Question: What's wrong with my code. Cant pass text input values.
'''
$item1=$_POST['product'];
$item2=$_POST['id'];
foreach ($item1 as $k=>$get1){
$addsql = "insert into referral (product, ID) values ('$get1','$item2[$k]')";
$addresult = mysql_query($addsql, $link);
}
'''
Picture:

table result:
'''
Product ID
Liabilities null
Marine null
Medical 1
'''
HTML:
'''
echo "<tr><td><input type='checkbox' name='product[]' value='Mosbite'>&nbsp;Mosbite</td><td width='400'><input type='checkbox' name='product[]' value='Fire'>&nbsp;Fire <input type='text' name='id[]' value='{$_POST['id']}' size='40' ></td></tr>";
echo "<tr><td></td><td width='400'><input type='checkbox' name='product[]' value='Liabilities'>&nbsp;Liabilities <input type='text' name='id[]' value='{$_POST['id']}' size='40' ></td></tr>";
echo "<tr><td></td><td width='400'><input type='checkbox' name='product[]' value='Marine'>&nbsp;Marine <input type='text' name='id[]' value='{$_POST['id']}' size='40' ></td></tr>";
echo "<tr><td></td><td width='400'><input type='checkbox' name='product[]' value='Medical'>&nbsp;Medical <input type='text' name='id[]' value='{$_POST['id']}' size='40' ></td></tr>";
'''
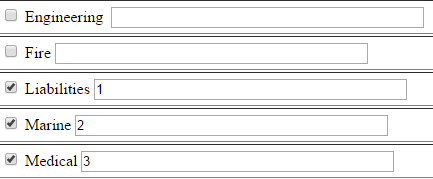
Answer: Well the most obvious problem is that there is no $_POST['id'] in the HTML you've shown, only $_POST['sub'] and $_POST['product'].